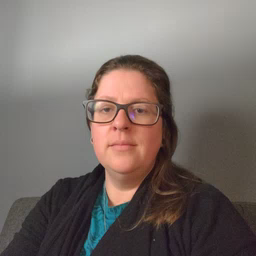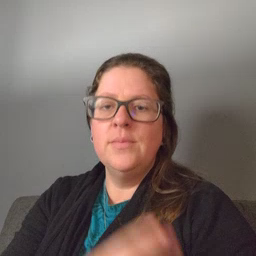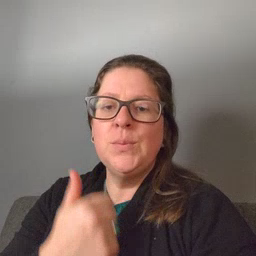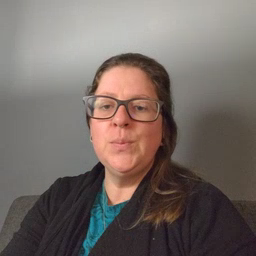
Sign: cute